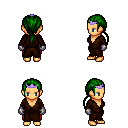
a pixel art fantasy rpg character, female body template, human, tanned skin, brown robe, red pants, green ponytail hairstyle, purple tiara, metal gloves, four views (front, back, left, right), 2x2 character sprite sheet, small pixel art, hard edges, no anti-aliasing